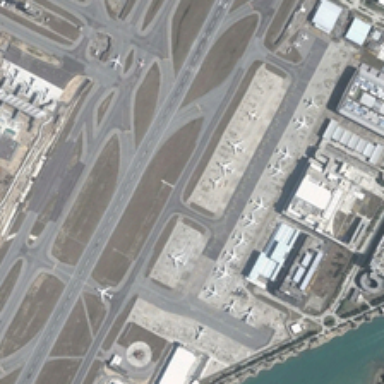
This area is a vast and large airport .